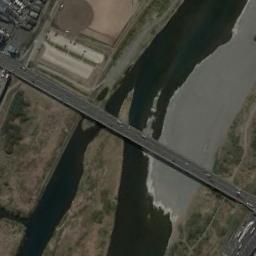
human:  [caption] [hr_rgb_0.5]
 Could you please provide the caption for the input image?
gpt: There is a bridge over the water and land .

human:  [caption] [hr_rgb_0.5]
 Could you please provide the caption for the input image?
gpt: A bridge connects the land on both sides of the slender river  There are long yellow river banks on both sides of the river  There are several sandbanks in the middle of the river .

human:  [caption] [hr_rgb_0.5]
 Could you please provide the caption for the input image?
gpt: The bridge is bi-directional, And the water in the river is nearly black .

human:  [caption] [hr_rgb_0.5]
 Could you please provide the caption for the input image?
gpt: A bridge built on a dark green river and the flood bed of the river and some green plants on the flood bed .

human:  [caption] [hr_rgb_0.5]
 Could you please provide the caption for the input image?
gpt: There are many cars on the bridge .